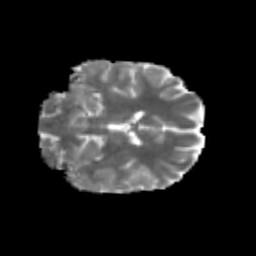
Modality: MD
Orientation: coronal
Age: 21
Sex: male
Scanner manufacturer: siemens
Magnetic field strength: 3 T
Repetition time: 3.5 s
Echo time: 0.125 s